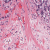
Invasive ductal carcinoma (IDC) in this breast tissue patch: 1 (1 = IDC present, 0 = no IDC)